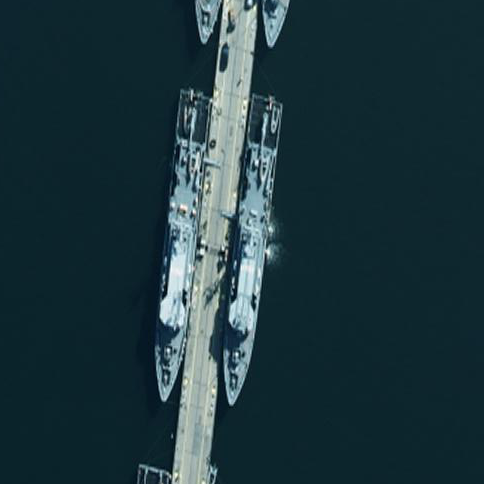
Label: combat